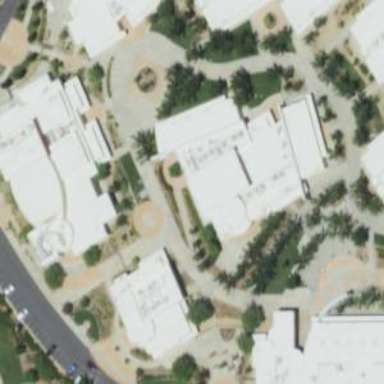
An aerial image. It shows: School building.